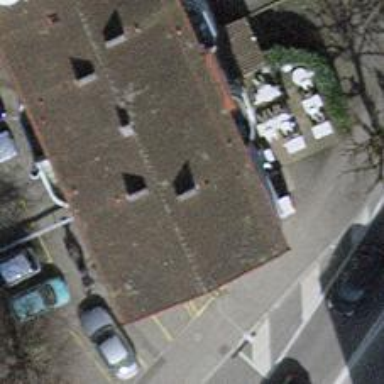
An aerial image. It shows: Restaurant.